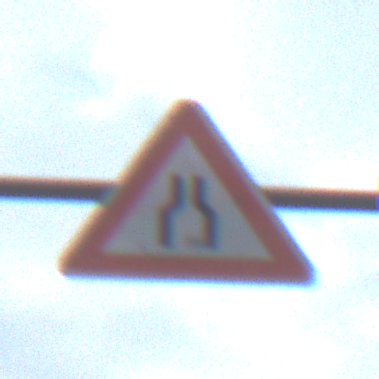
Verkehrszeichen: VerengteFahrbahn
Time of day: MorningAfternoon
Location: Outdoor (Nature)
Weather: Overcast
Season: NotSpecified
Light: Natural